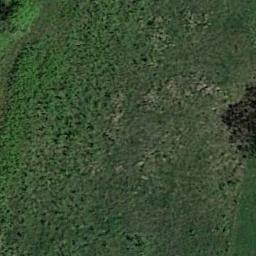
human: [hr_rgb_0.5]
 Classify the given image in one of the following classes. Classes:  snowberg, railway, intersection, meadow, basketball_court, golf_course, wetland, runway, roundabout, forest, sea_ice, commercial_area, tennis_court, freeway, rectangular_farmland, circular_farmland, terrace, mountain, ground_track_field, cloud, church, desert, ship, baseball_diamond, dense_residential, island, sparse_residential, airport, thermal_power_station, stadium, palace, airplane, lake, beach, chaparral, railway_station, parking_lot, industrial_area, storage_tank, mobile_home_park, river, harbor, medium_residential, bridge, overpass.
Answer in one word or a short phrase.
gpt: meadow